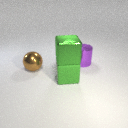
large green metal cube above large green rubber cube